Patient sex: M
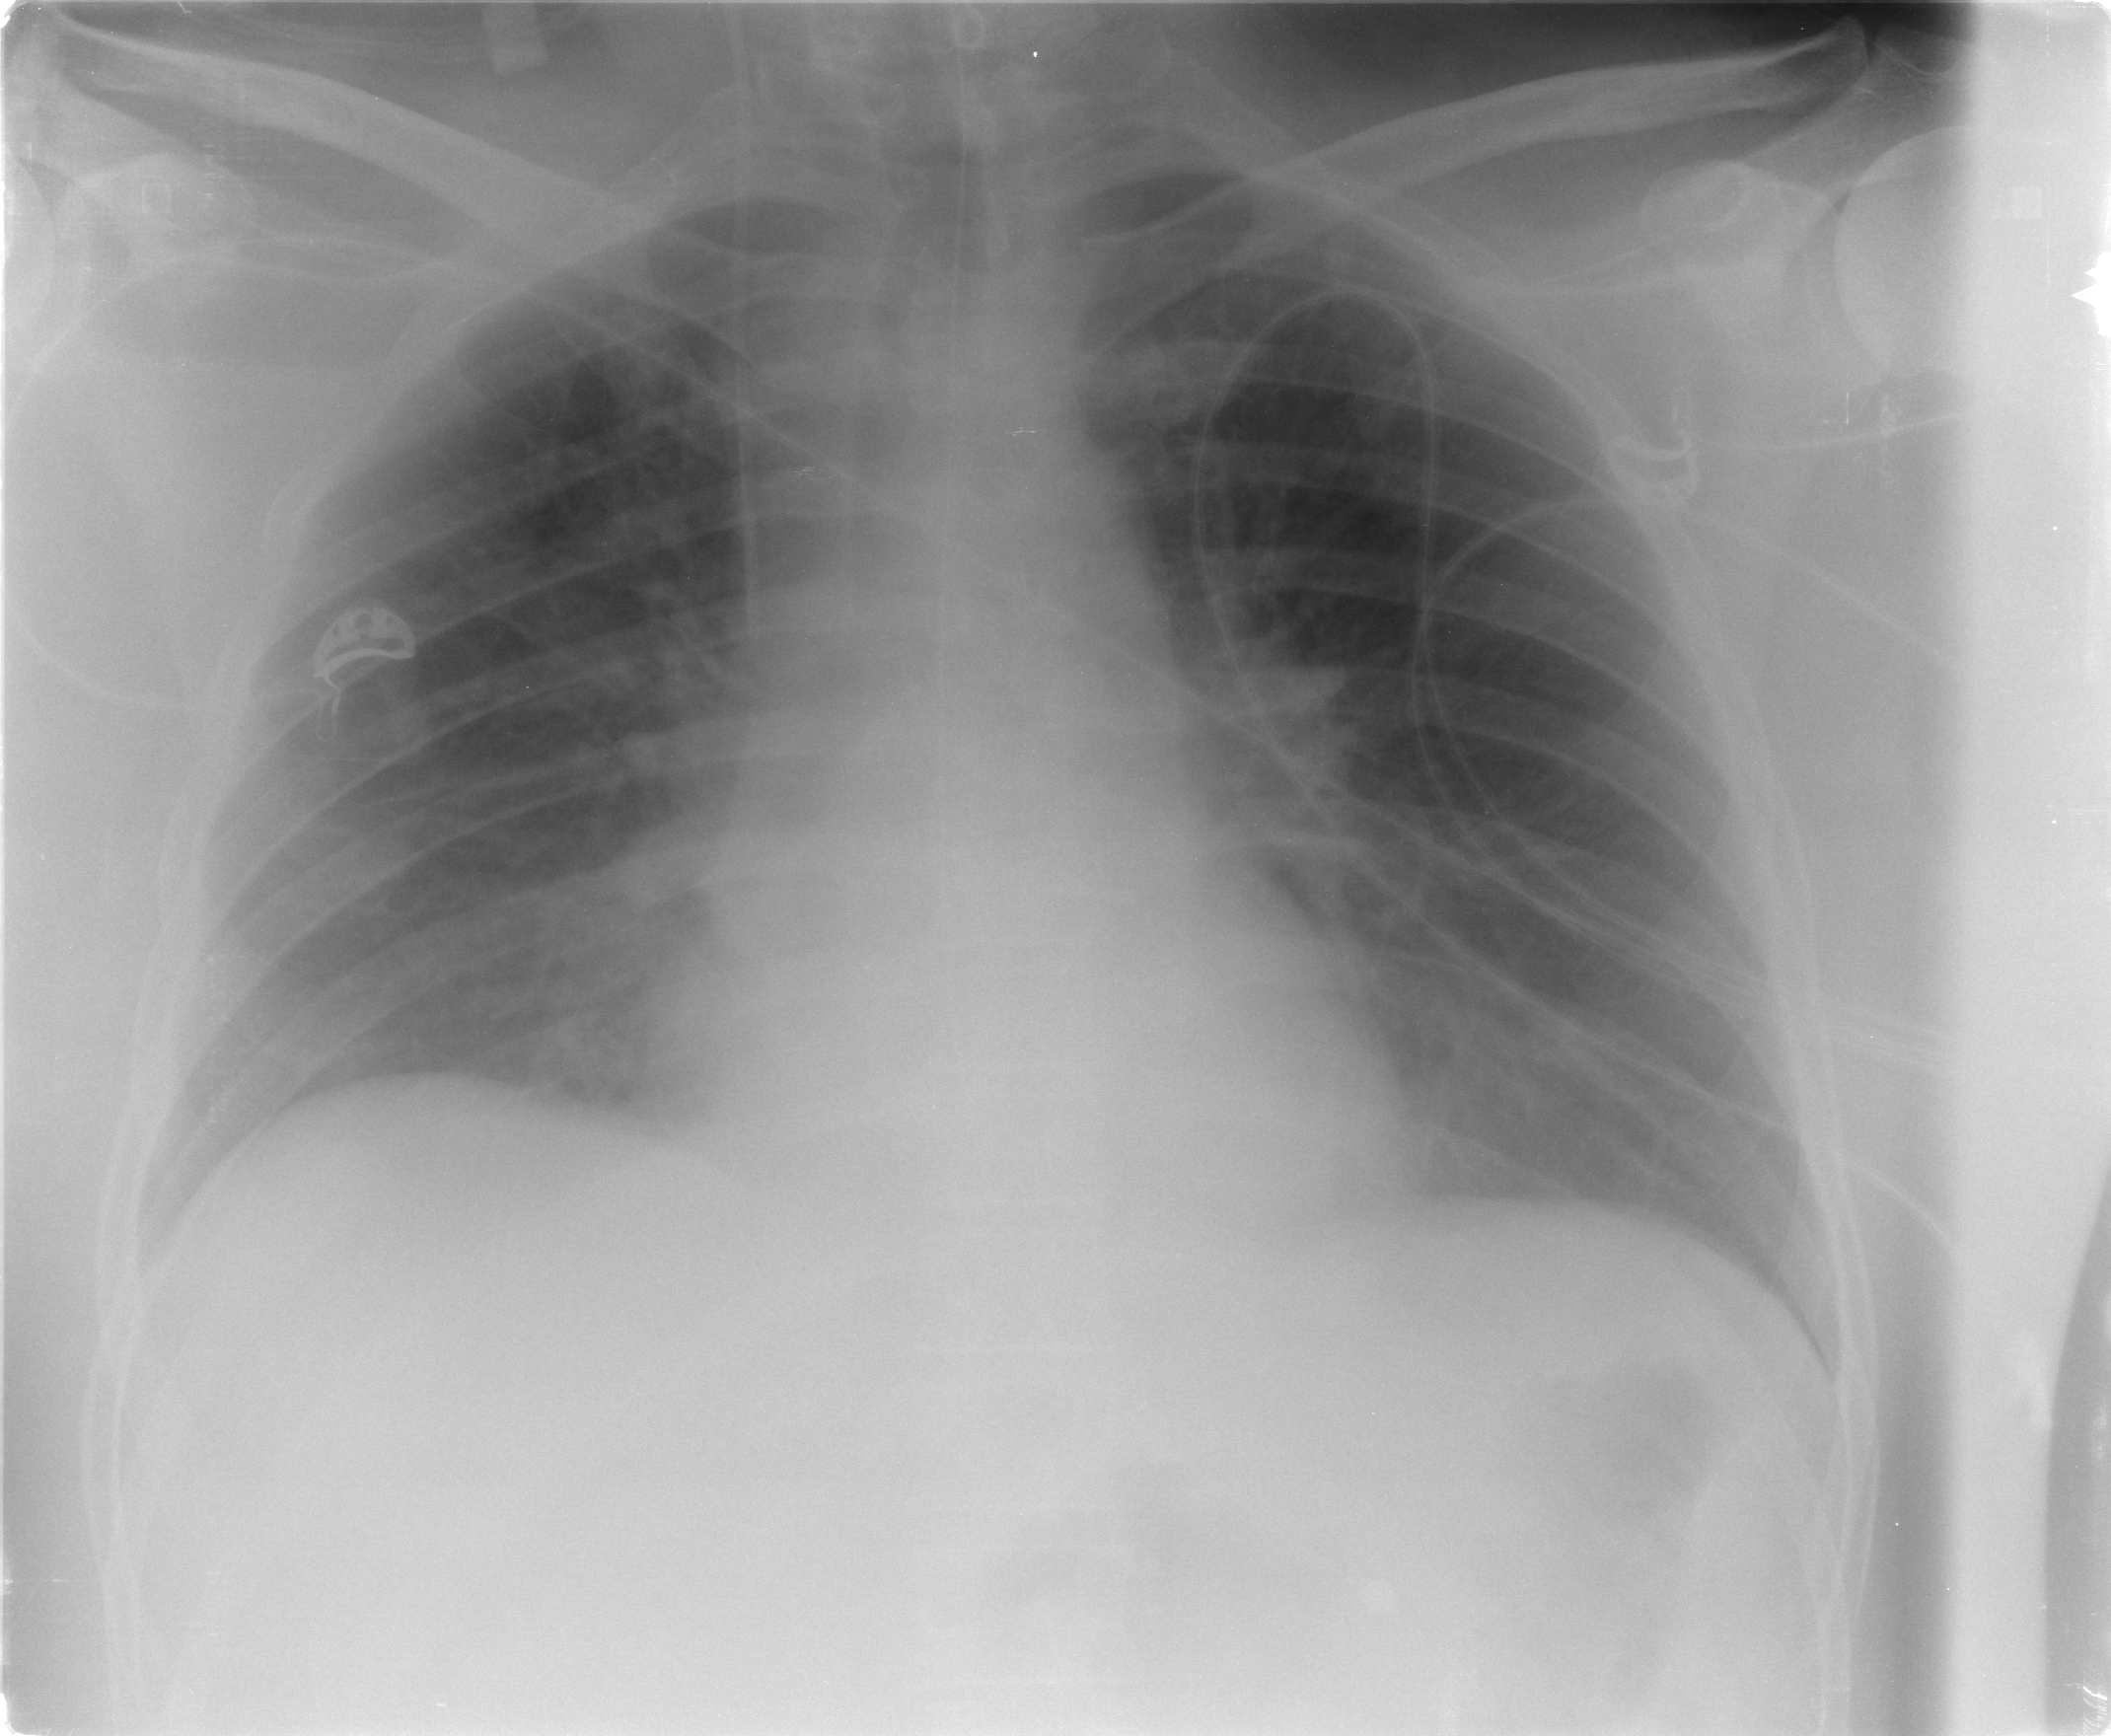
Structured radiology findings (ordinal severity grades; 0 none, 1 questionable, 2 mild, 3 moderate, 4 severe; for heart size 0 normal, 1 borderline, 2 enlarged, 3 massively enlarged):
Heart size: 0
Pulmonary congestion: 2
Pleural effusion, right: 0
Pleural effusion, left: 0
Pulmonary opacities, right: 0
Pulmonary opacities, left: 0
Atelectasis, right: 2
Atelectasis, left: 2